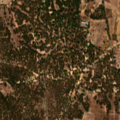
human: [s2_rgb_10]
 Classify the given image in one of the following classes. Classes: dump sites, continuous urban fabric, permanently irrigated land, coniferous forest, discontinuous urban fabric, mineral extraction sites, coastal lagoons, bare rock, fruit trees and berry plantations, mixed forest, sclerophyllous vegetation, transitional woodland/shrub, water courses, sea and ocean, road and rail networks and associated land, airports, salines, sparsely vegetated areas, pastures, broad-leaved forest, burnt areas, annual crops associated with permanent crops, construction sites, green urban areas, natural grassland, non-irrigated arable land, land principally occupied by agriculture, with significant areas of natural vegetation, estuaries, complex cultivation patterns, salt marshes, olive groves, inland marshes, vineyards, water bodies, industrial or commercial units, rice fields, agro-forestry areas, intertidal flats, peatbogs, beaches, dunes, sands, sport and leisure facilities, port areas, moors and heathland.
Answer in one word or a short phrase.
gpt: olive groves, complex cultivation patterns, agro-forestry areas, broad-leaved forest, mixed forest